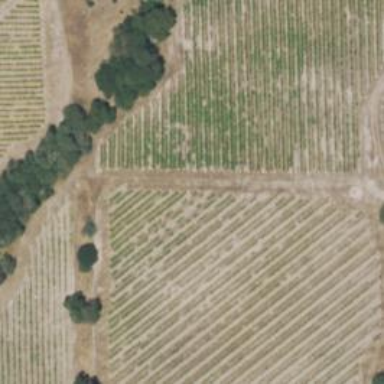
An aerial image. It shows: Vineyard growing grapes.